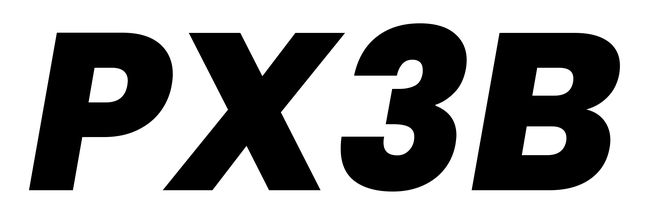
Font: Poppins-ExtraBoldItalic